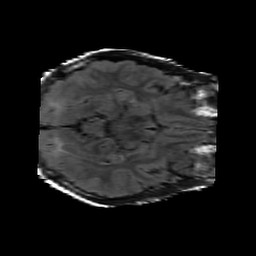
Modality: FLAIR
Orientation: axial
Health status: ill
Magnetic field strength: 3 T